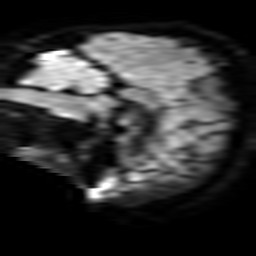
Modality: TRACE
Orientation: sagittal
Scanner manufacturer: philips
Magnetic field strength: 3 T
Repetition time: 3.332 s
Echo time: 0.076 s